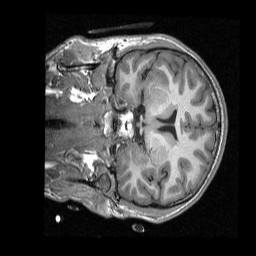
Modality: T1w
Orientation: coronal
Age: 26
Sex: male
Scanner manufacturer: siemens
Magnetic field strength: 3 T
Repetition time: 2.3 s
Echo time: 0.00298 s